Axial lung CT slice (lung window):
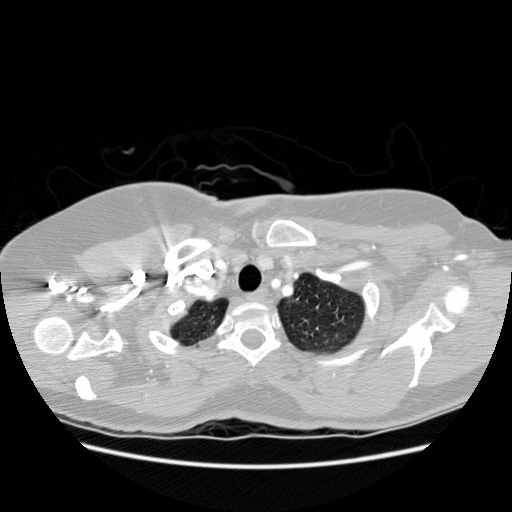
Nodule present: no